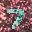
Label: 7